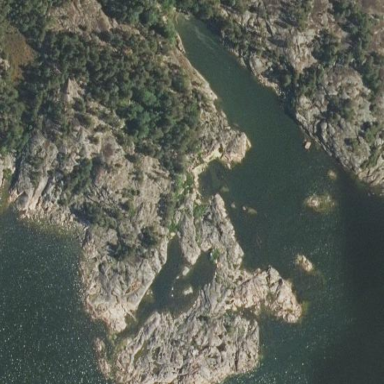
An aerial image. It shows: Landscape dominated by bare rock.